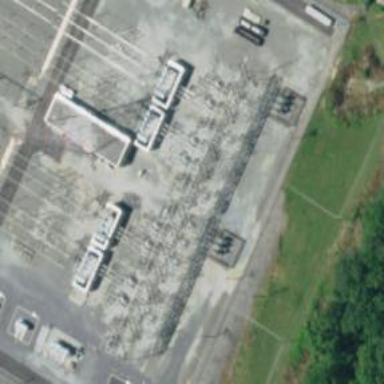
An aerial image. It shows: Switch used for power control.